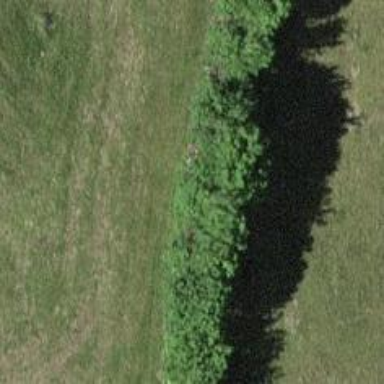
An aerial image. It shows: Dry stone wall barrier.